Interaction volume radius: 10 \u00c5
Interaction volume height: 25 \u00c5
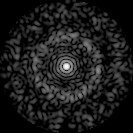
Disorder parameter: 0.8212